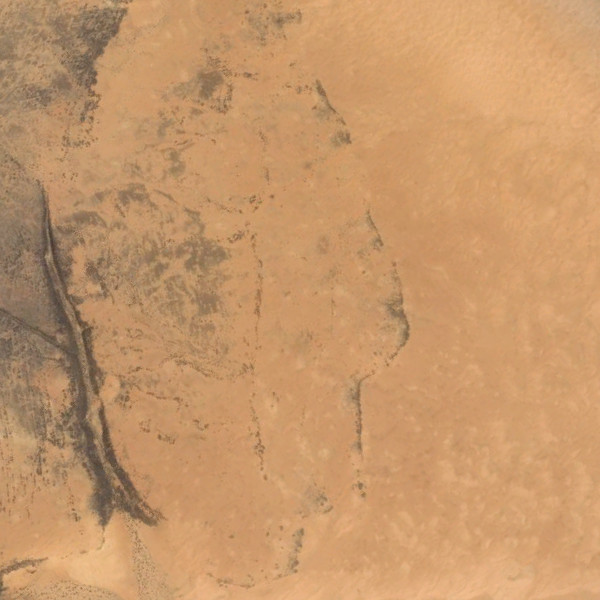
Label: Desert